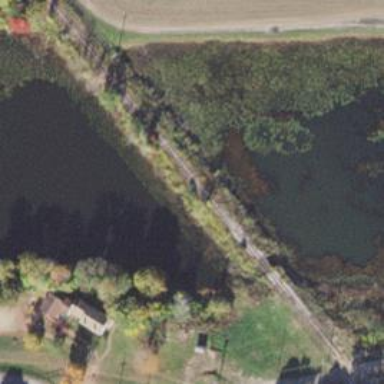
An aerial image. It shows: Abandoned railway.